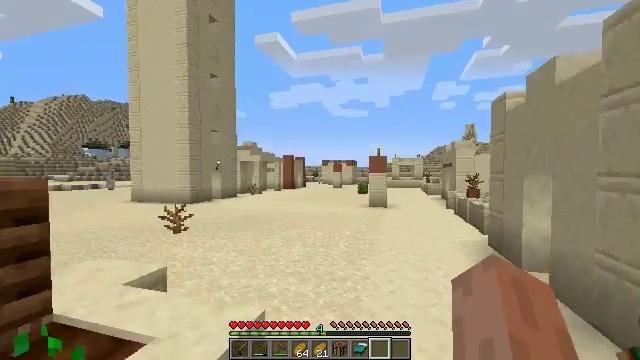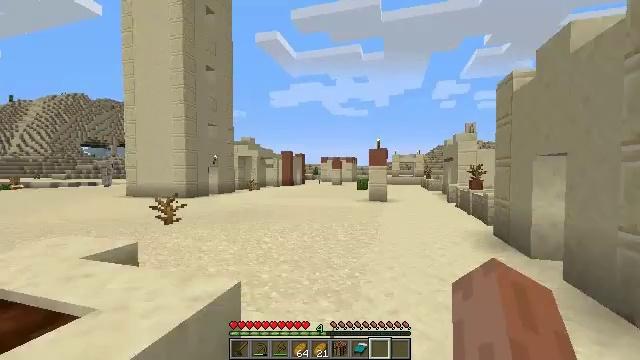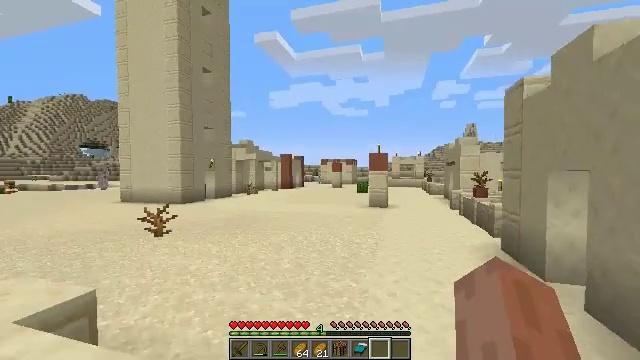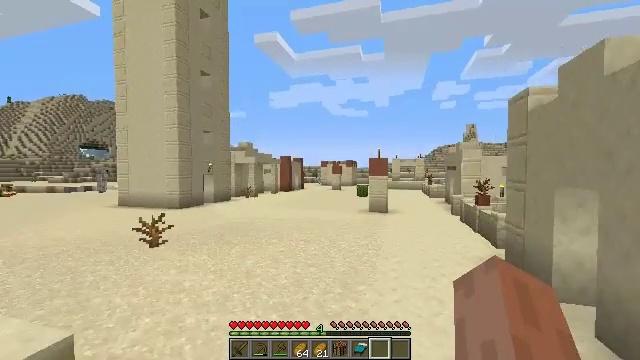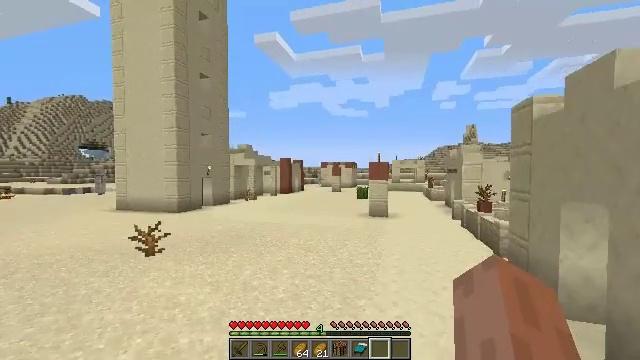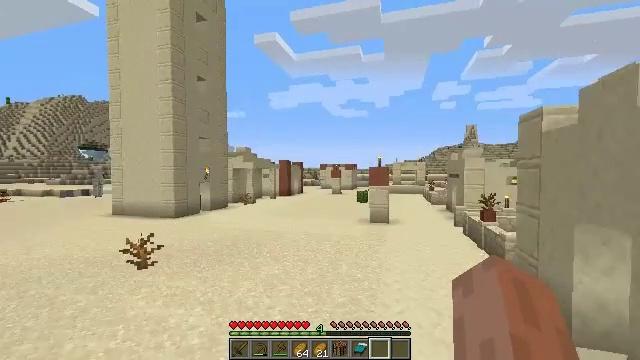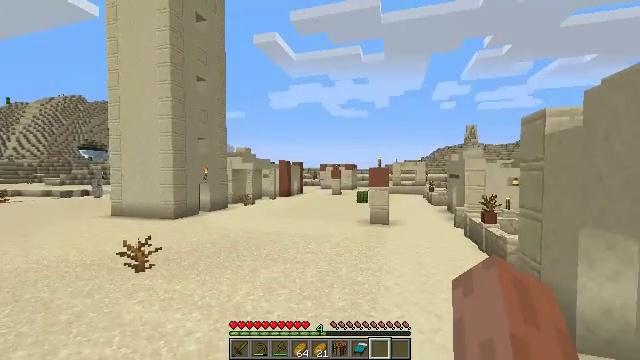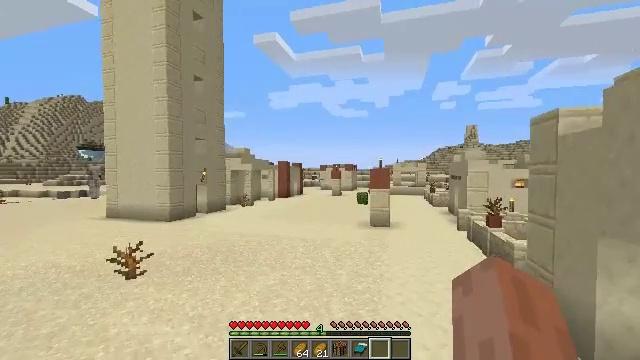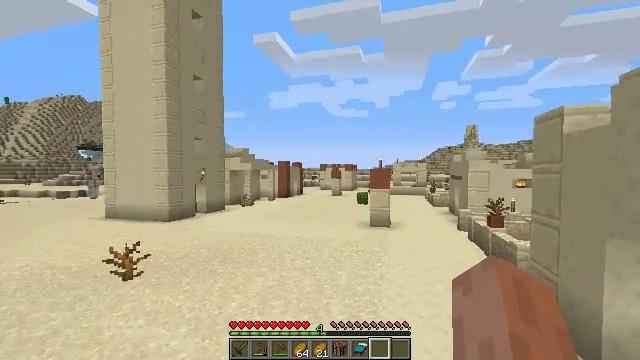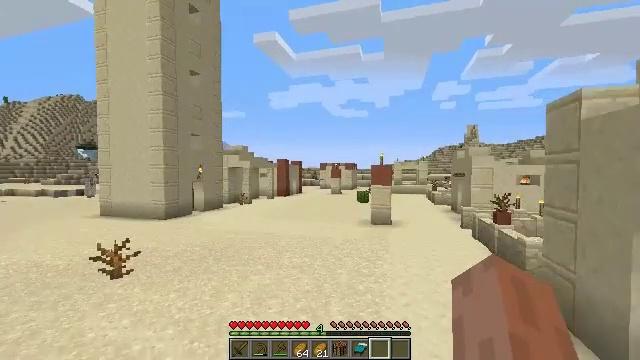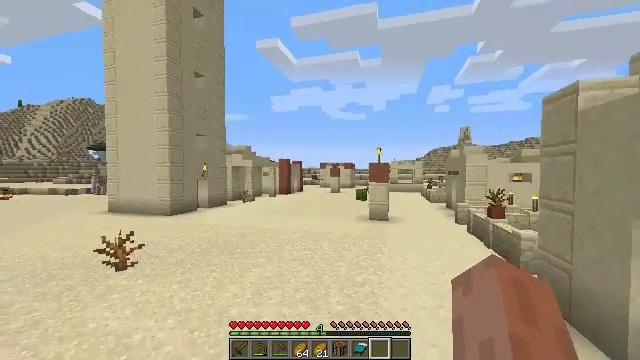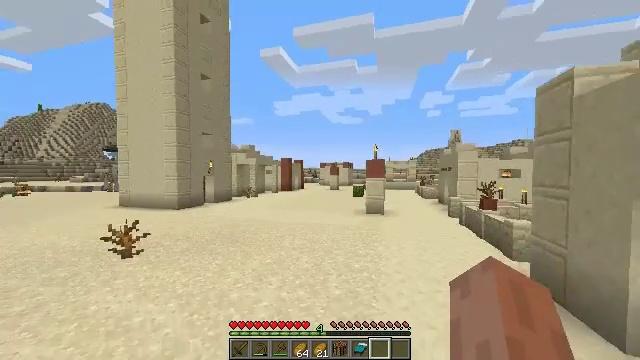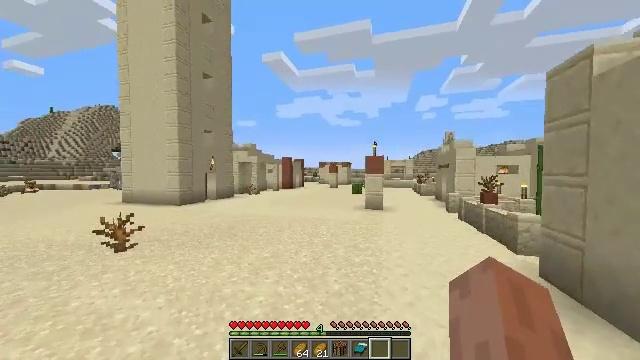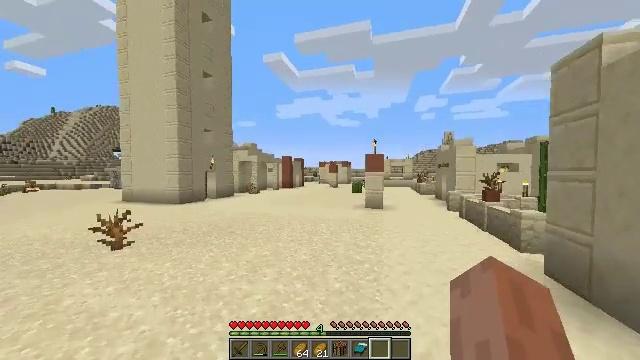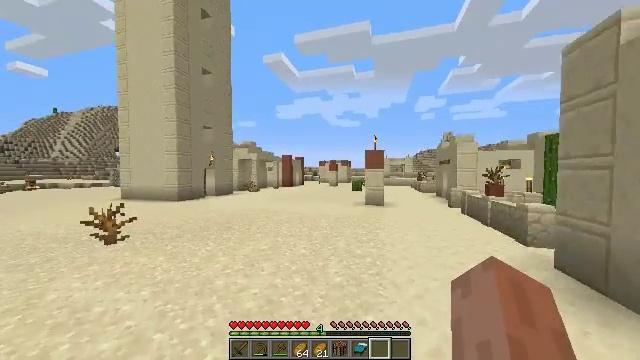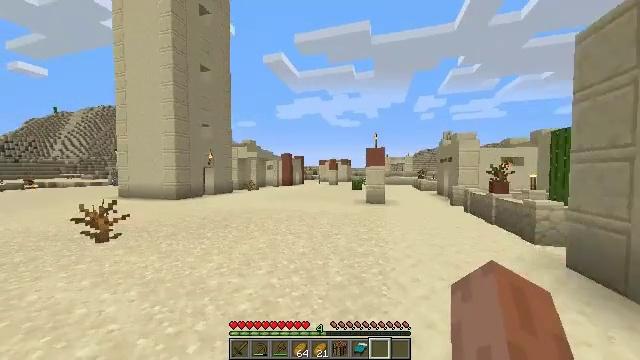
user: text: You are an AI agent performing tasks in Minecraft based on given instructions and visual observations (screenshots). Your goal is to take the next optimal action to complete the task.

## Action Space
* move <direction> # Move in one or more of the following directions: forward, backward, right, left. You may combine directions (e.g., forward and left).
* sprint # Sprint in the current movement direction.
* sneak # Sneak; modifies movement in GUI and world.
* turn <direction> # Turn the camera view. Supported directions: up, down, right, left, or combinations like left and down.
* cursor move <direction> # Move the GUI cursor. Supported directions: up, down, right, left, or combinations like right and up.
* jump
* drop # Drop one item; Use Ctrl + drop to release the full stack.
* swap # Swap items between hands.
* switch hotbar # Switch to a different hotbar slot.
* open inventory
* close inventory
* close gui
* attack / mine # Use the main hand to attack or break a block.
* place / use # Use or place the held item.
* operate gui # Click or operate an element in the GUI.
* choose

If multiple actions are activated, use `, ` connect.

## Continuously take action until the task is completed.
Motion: motion action
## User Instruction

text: Mine the blast furnace.
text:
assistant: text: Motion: move forward, jump
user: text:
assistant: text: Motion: move forward, jump
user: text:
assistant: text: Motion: move forward, jump
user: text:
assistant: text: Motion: move forward, jump
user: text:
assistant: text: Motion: move forward, jump
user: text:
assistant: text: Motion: move forward
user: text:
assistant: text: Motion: move forward
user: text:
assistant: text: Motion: move forward
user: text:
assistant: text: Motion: move forward, sprint
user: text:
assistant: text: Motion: move forward, sprint
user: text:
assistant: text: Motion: move forward, sprint
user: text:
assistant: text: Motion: move forward, sprint
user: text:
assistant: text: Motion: move forward, jump
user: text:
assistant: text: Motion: move forward, jump
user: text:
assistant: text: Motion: move forward, jump
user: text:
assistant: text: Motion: move forward, jump
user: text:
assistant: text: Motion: move forward, jump
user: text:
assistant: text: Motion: move forward, jump
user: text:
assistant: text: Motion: move forward, jump
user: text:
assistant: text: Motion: move forward, jump
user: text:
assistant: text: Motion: move forward, turn right, jump
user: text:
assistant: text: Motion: move forward, turn right and up, jump
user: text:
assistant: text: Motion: move forward, turn right, jump
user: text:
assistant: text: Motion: move forward, jump
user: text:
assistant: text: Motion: move forward and move left, jump
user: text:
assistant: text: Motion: move forward and move left, jump
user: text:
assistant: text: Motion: move forward and move left, jump
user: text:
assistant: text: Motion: move forward and move left, jump
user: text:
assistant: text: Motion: move forward and move left, jump
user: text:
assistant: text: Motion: move forward and move left, jump